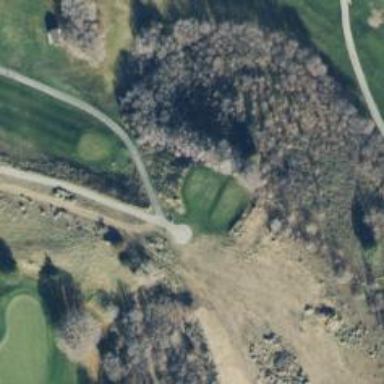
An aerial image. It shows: Service road used as golf cart path.